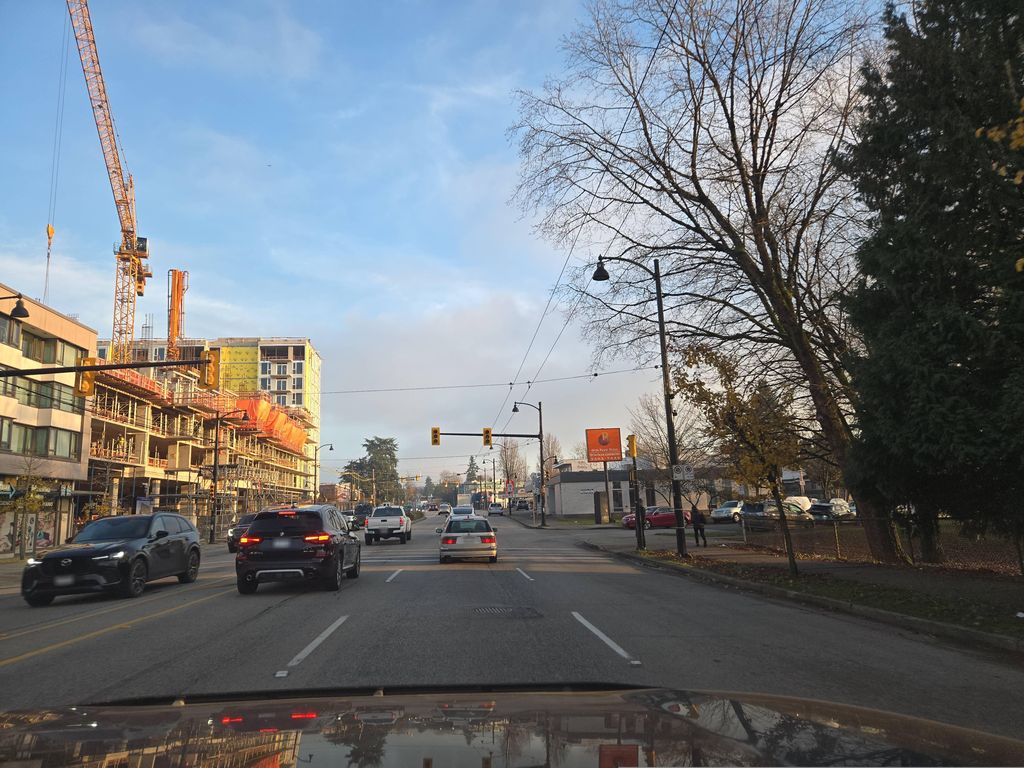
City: vancouver